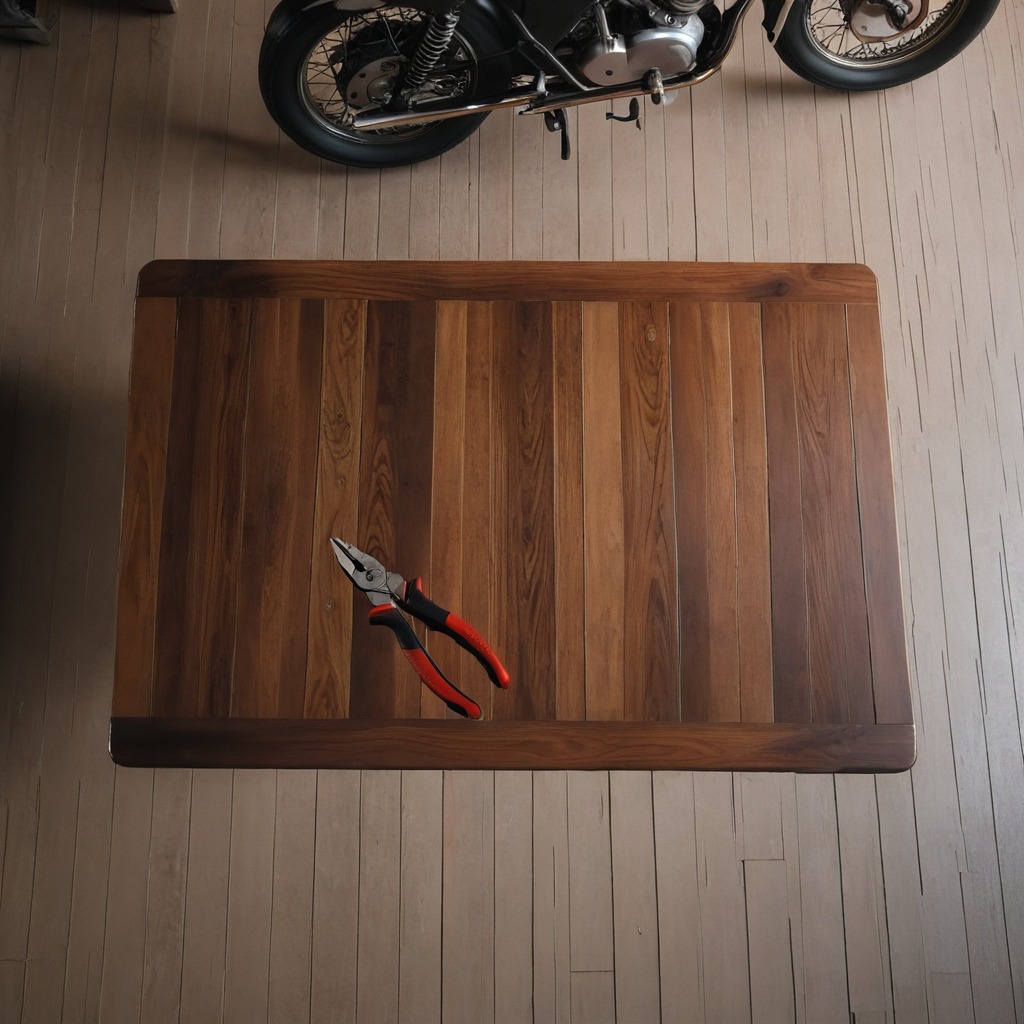
A plier is lying on the wooden table.